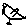
Label: bird